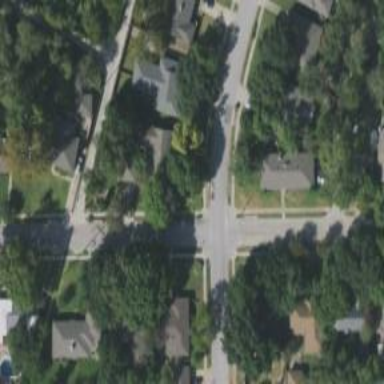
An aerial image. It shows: Road with stop sign.